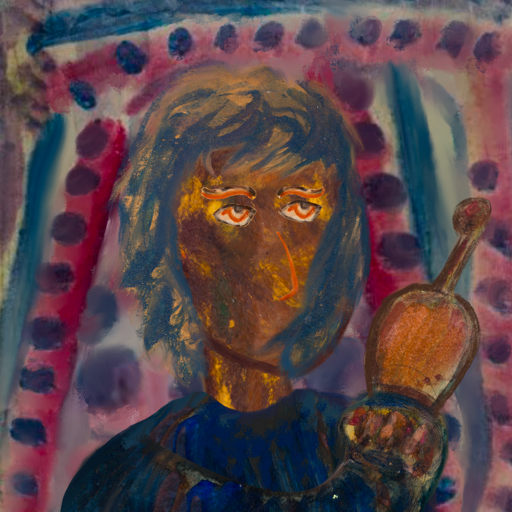
Background: HillGirl, Head And Neck Side: Comrade, Face Side: Experience, Bust: Pipe, Hair Side: In_The_Sun, Head Accessory: Blank, Second Necklace: Blank, Necklace: Blank, Baby: Blank